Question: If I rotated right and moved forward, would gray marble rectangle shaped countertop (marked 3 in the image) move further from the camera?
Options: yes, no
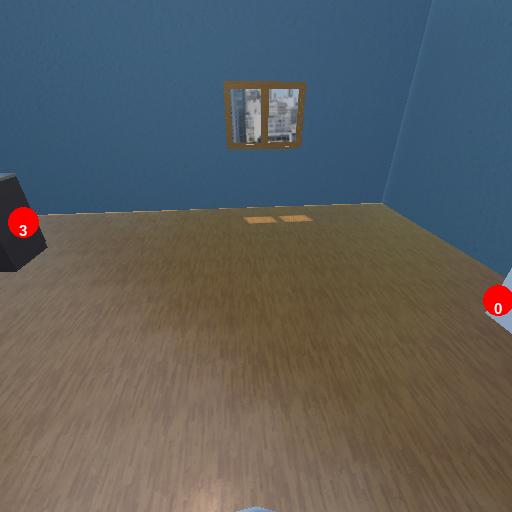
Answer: yes